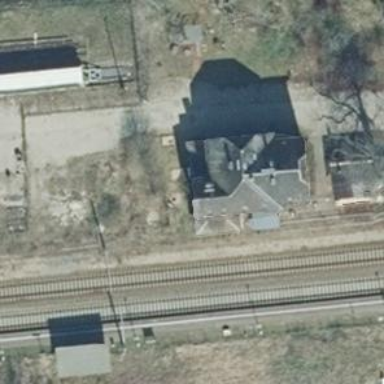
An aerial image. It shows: Train station building.